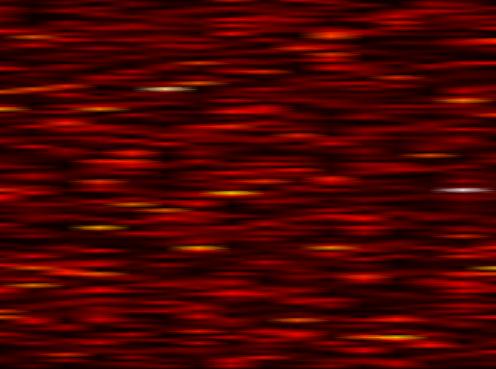
Label: WOLA